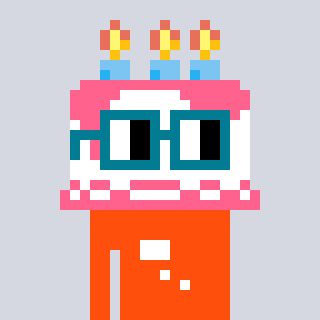
a pixel art character with square dark green glasses, a cake-shaped head and a orange-colored body on a cool background